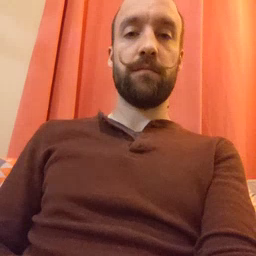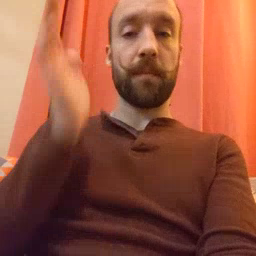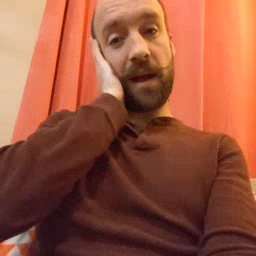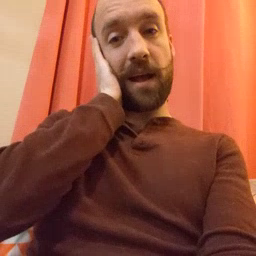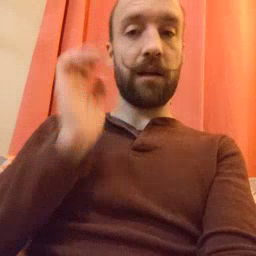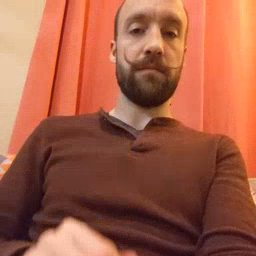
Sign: bed